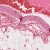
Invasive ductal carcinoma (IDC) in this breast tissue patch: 0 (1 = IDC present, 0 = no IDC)